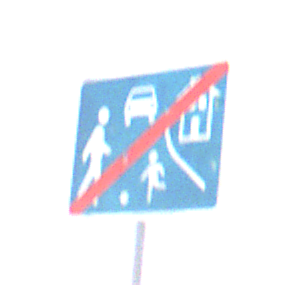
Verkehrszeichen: EndeVerkehrsberuhigterBereich
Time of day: MorningAfternoon
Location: Outdoor (Nature)
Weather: PartlyCloudy
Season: NotSpecified
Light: Natural